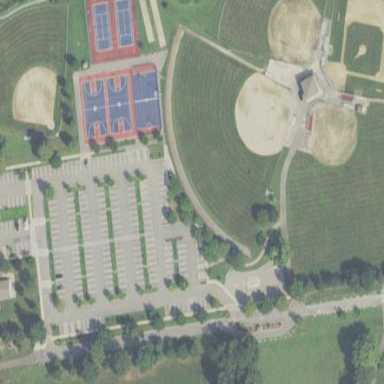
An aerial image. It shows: Baseball pitch for leisure land activities.